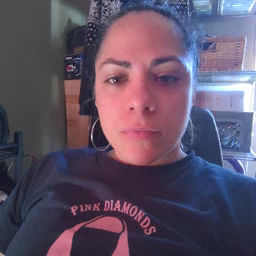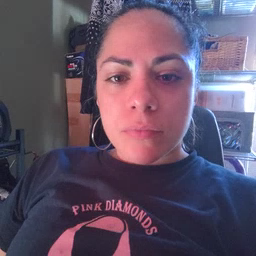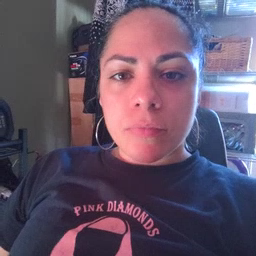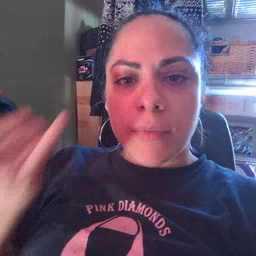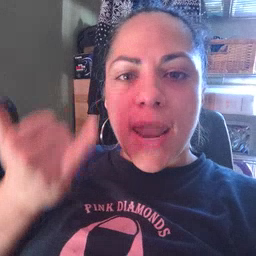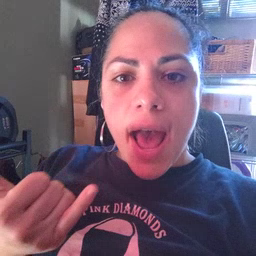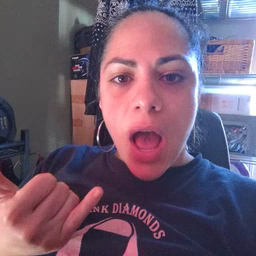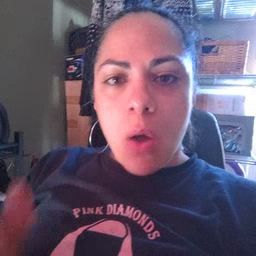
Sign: now